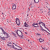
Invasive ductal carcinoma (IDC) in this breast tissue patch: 1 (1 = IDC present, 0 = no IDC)